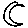
Label: moon